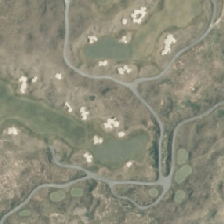
Land cover: urban_parkland